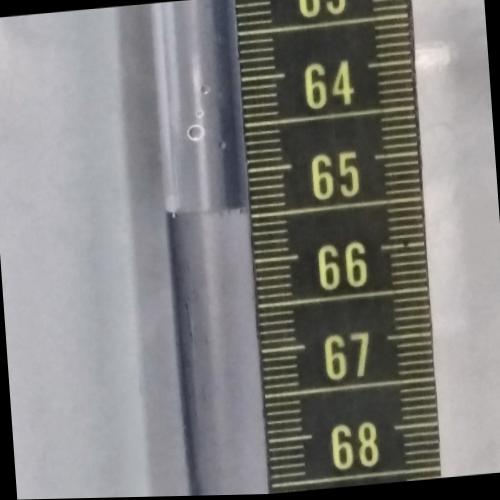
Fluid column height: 65.4 cm